Question: In order to edit a group-separated number in an 'UITextField' the grouping separator needs to get switched of while editing. Otherwise the returned value (stored as 'NSNumber' value) is (NULL) due to missplaced gouping separators (see the picture and imagine the number is going to be extended by another digit e.g. to "50.0000").
How can I achieve this?

Right now the value is handled in '-(void) textFieldDidEndEditing:(UITextField *)textField' method.
(My locale is German so the "." is the grouping separator not the decimal separator!) But I try to get the code working for all regions.
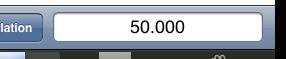
Answer: Try with this solution :
'''
-(void) textFieldDidEndEditing:(UITextField *)textField {
NSString *stringWithoutDots = [textField.text stringByReplacingOccurrencesOfString:@"." withString:@""]; //remove dots
int number = [stringWithoutDots intValue]; //convert into int
NSNumberFormatter *formatter = [NSNumberFormatter new];
[formatter setNumberStyle:NSNumberFormatterDecimalStyle]; // this line is important!
NSString *formatted = [formatter stringFromNumber:[NSNumber numberWithInteger:number]];
}
'''
I hope this help you.
Kevin MACHADO